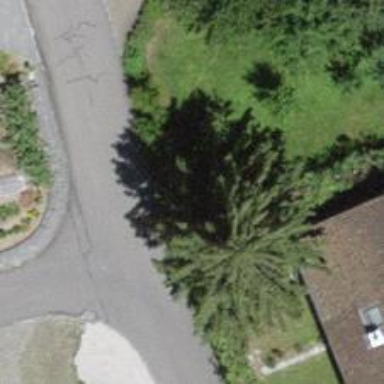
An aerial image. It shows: Residential road with asphalt surface and no sidewalk.